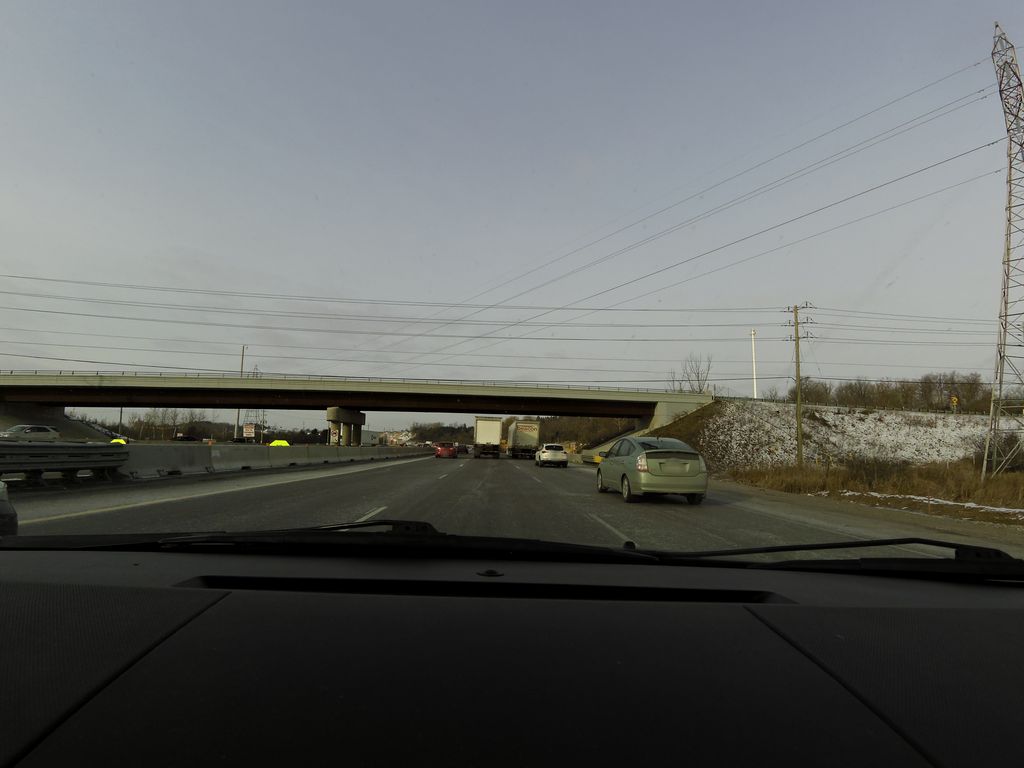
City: kitchener-waterloo